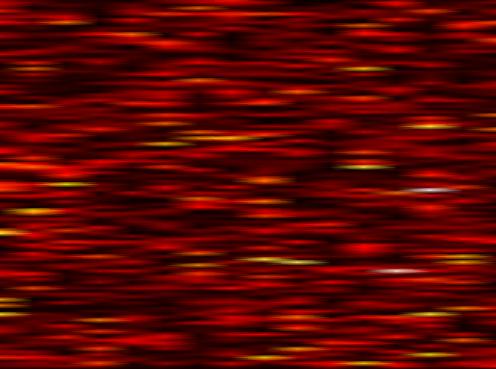
Label: FBMC